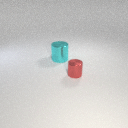
large cyan metal cylinder behind small red metal cylinder